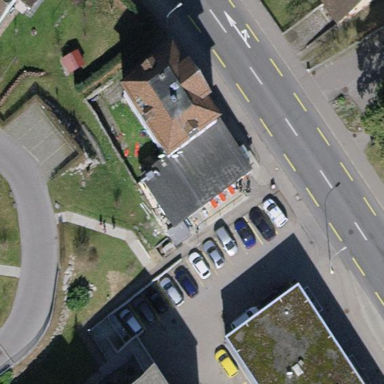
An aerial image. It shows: Building that houses restaurant.